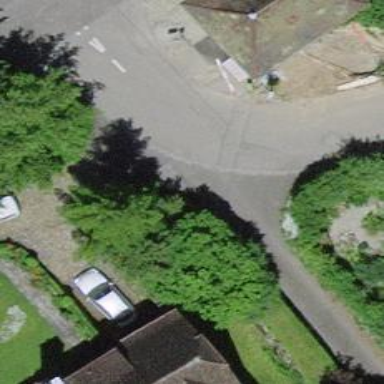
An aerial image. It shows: Asphalt road in residential area.